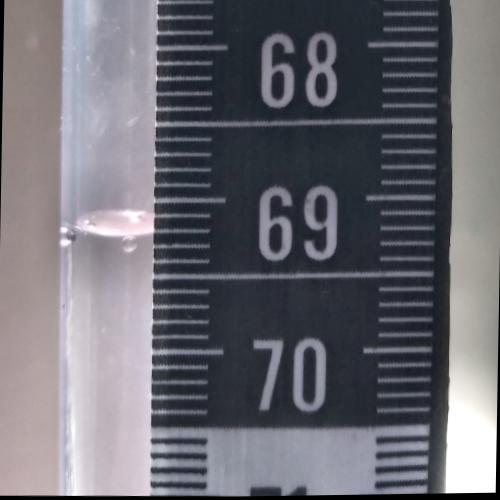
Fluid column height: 69.2 cm